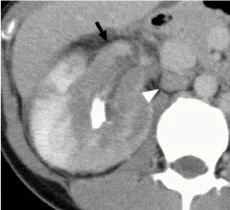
CT revealed the mass in the right kidney with a right renal vein thrombosis (black arrows). At dynamic contrast-enhanced CT , the solid portions of the mass were enhanced less intensely compared with the adjacent renal cortex, and . The mass showed slight washout during excretory phase (E). There was lymphadenopathy approximately 14 x 8 mm in the right renal hilus (white arrowheads), and metastasis was suspected.
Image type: radiology (ct)